RGB frame:
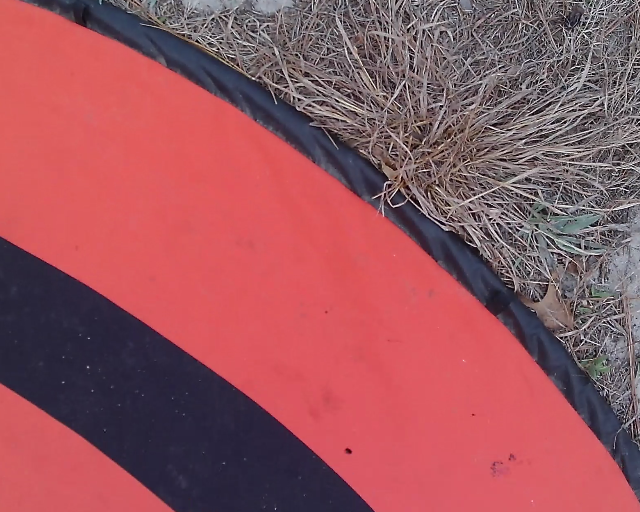
Thermal frame:
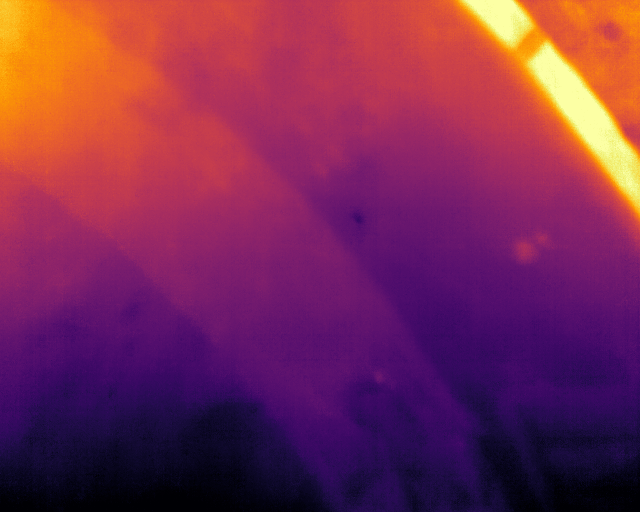
Captured: 2026-02-26 03:12:23
Pixels at or above 80 °C: 0 (fraction of frame: 0)